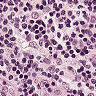
Metastatic tissue present: no